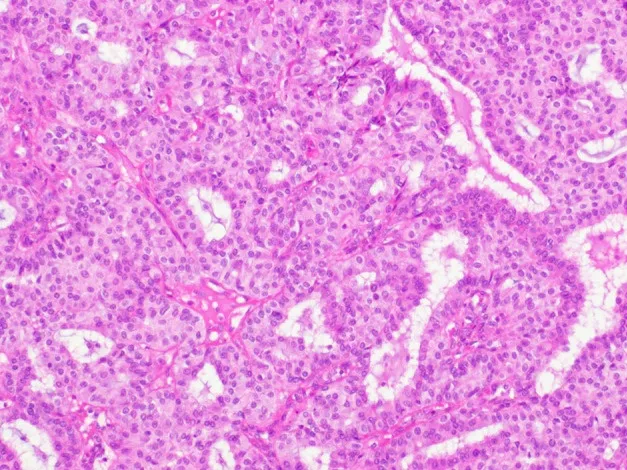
Histological findings of encapsulated papillary carcinoma (EPC). Papillary proliferation inside the dilated ducts.
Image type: pathology (h&e)